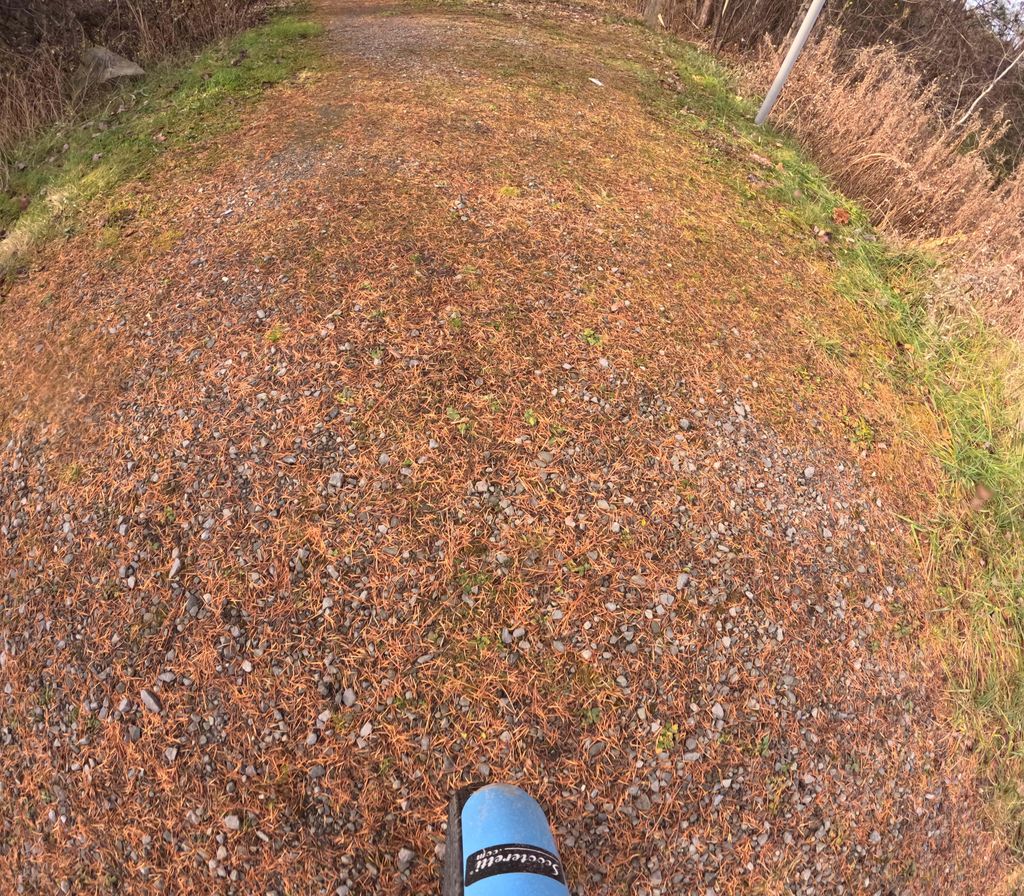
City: ottawa-gatineau